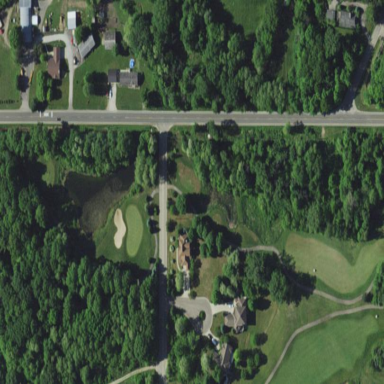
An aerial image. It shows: Golf rough area.